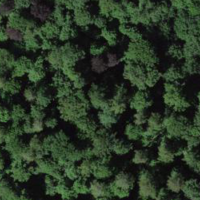
EUNIS habitat code: 53
Species observed at this site:
Corvus corone
Motacilla cinerea
Anas platyrhynchos
Parus major
Troglodytes troglodytes
Milvus milvus
Pica pica
Phoenicurus ochruros
Columba palumbus
Turdus merula